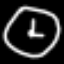
Label: clock